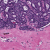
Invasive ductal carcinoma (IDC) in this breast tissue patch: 1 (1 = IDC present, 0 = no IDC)